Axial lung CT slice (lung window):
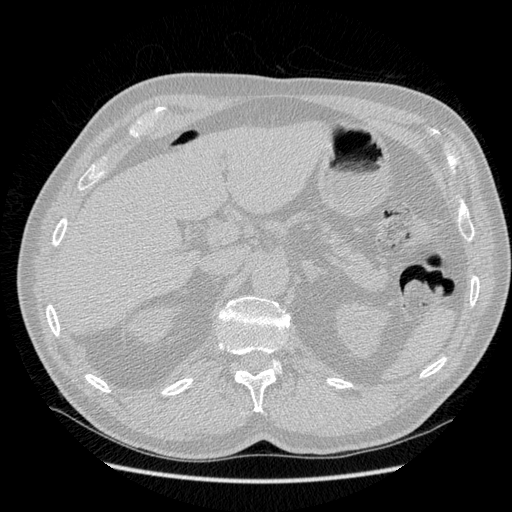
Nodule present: no